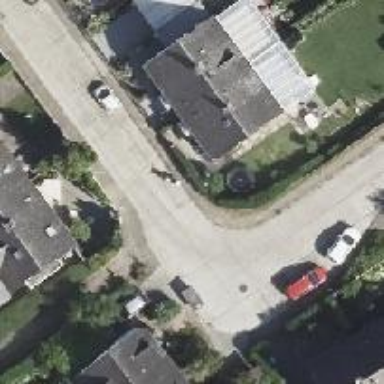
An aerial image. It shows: Residential road with concrete surface.